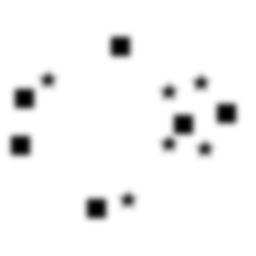
Squares: 6
Triangles: 0
Stars: 6
Total shapes: 12